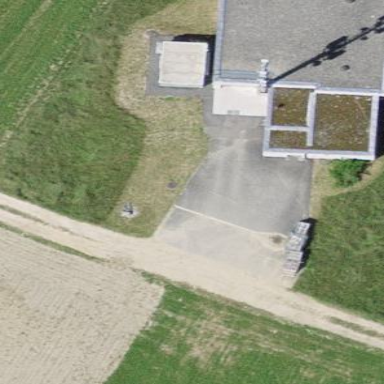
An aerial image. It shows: Service building.